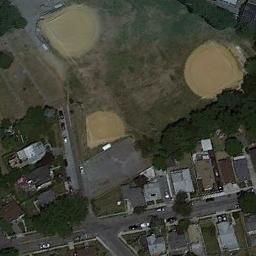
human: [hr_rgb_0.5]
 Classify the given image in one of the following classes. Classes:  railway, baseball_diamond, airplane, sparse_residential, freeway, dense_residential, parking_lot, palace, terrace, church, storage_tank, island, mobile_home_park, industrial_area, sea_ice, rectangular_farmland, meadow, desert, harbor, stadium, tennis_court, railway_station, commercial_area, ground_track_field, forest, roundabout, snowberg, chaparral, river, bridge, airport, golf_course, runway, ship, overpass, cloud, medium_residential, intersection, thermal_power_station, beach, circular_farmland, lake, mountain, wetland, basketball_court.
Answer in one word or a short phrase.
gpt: baseball_diamond